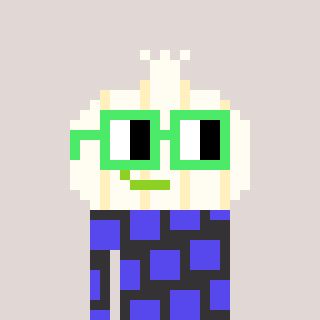
a pixel art character with square light green glasses, a garlic-shaped head and a grayscale-colored body on a warm background